Question: In my Azure DevOps userinterface I went to Pipelines -> Library -> Variable group. I declared a new group there in order to store private credentials. For my project I want to store the client_id and client_secret in there, so I don't commit them in my application.properties file of my Spring Boot application.

The application.properties items that should contain the variable keys.
'''
spring.security.oauth2.client.registration.cdb.client-id=
spring.security.oauth2.client.registration.cdb.client-secret=
'''
I've been looking all over the internet, but I don't manage to find a guide that explains me how to load those variables into my application.properties file.
Is there anyone that can help me?
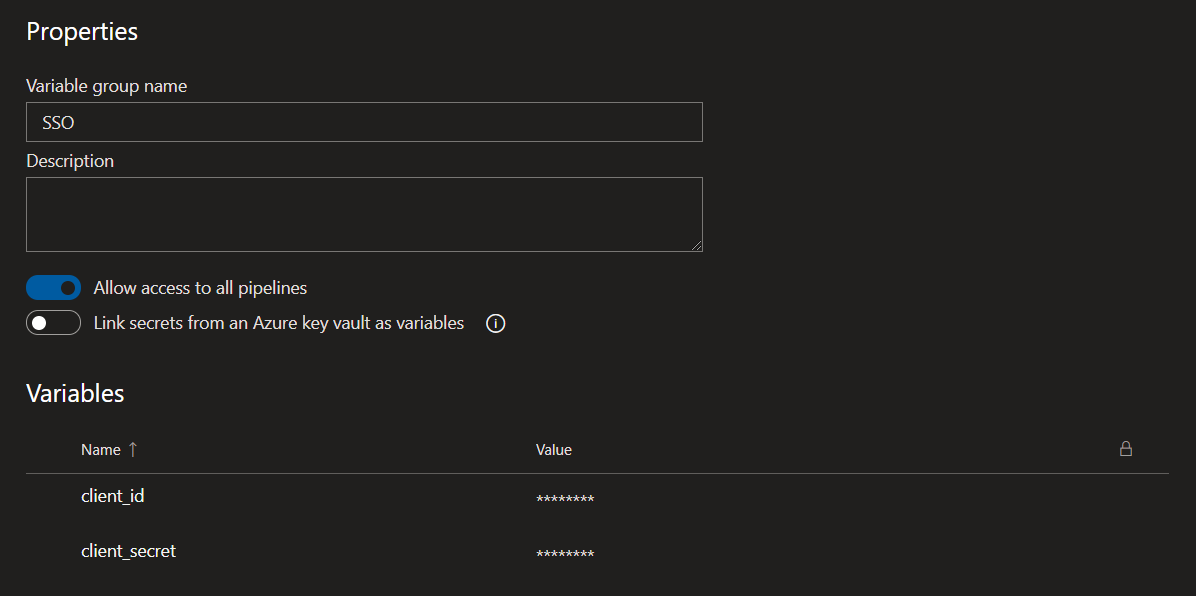
Answer: You can use <URL>. All waht you need is to add token to your 'application.properties'
'''
spring.security.oauth2.client.registration.cdb.client-id=#{client_id}#
spring.security.oauth2.client.registration.cdb.client-secret=#{client_secret}#
'''
and then (if you use YAML it may look like this):
'''
- task: qetza.replacetokens.replacetokens-task.replacetokens@3
displayName: 'Replace tokens'
inputs:
targetFiles: |
**/application.properties
'''
Keep in mind to reference you variable group in your pipeline.